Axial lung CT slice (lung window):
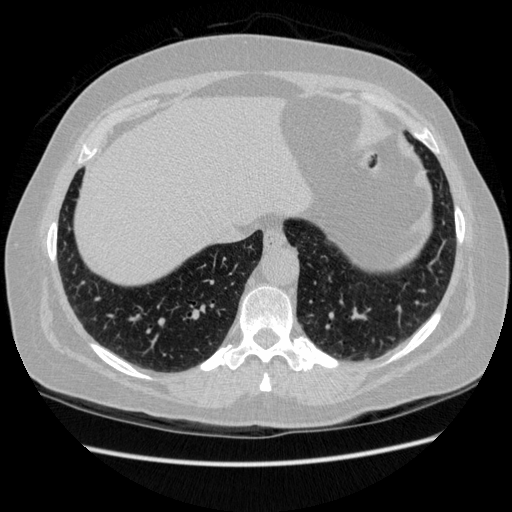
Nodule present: no